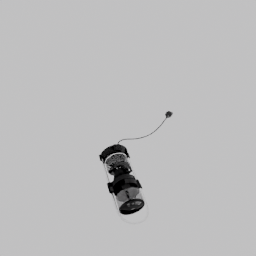
Label: appliances